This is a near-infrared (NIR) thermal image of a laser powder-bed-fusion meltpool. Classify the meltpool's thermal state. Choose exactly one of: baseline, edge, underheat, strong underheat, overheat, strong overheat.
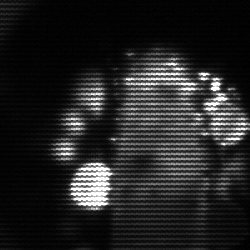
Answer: strong underheat